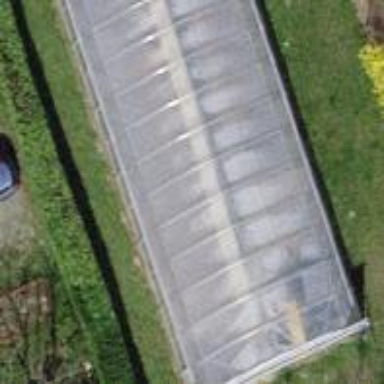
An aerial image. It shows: Greenhouse.